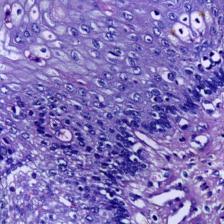
Diagnosis: Normal